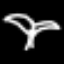
Label: palm tree